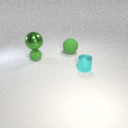
small green rubber sphere below large green metal sphere